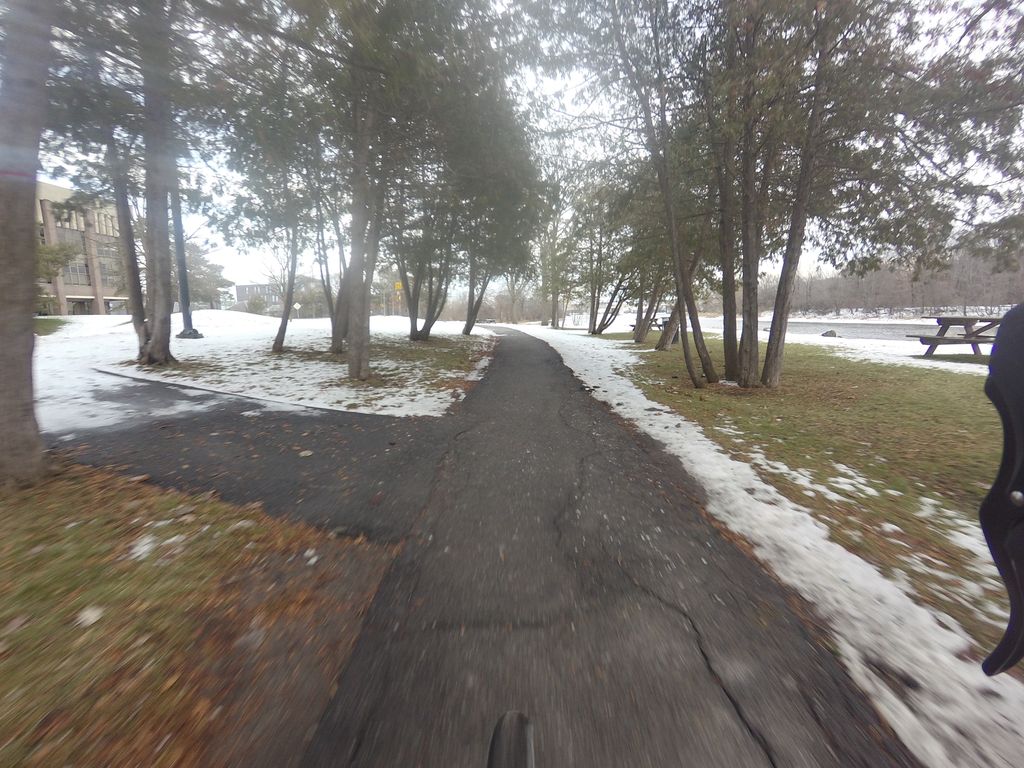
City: ottawa-gatineau